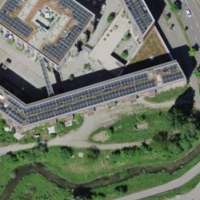
EUNIS habitat code: 25
Species observed at this site:
Vicia sepium
Corvus corone
Motacilla cinerea
Galium album
Anas platyrhynchos
Troglodytes troglodytes
Passer domesticus
Buteo buteo
Lamium purpureum
Columba palumbus
Knautia arvensis
Parus major
Milvus milvus
Columba livia